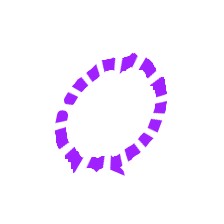
Shape: circle